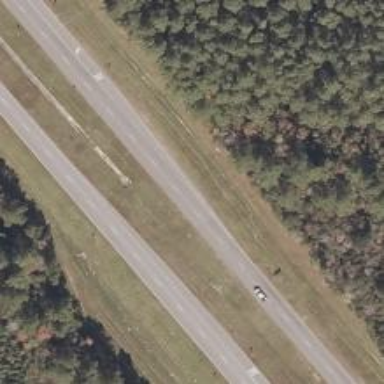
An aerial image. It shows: Expressway with asphalt surface and classified as primary highway.